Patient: sex F, age 46
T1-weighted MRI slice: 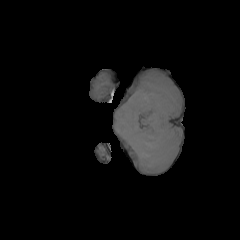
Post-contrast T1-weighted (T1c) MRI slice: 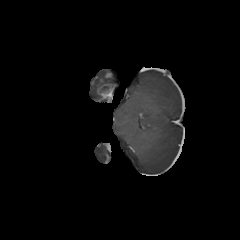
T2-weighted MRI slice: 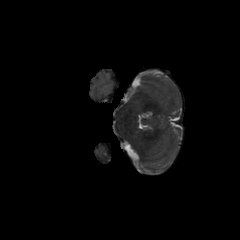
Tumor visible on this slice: yes
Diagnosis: Glioblastoma, IDH-wildtype
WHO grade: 4